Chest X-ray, PA view. Patient: 34 years old, sex F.
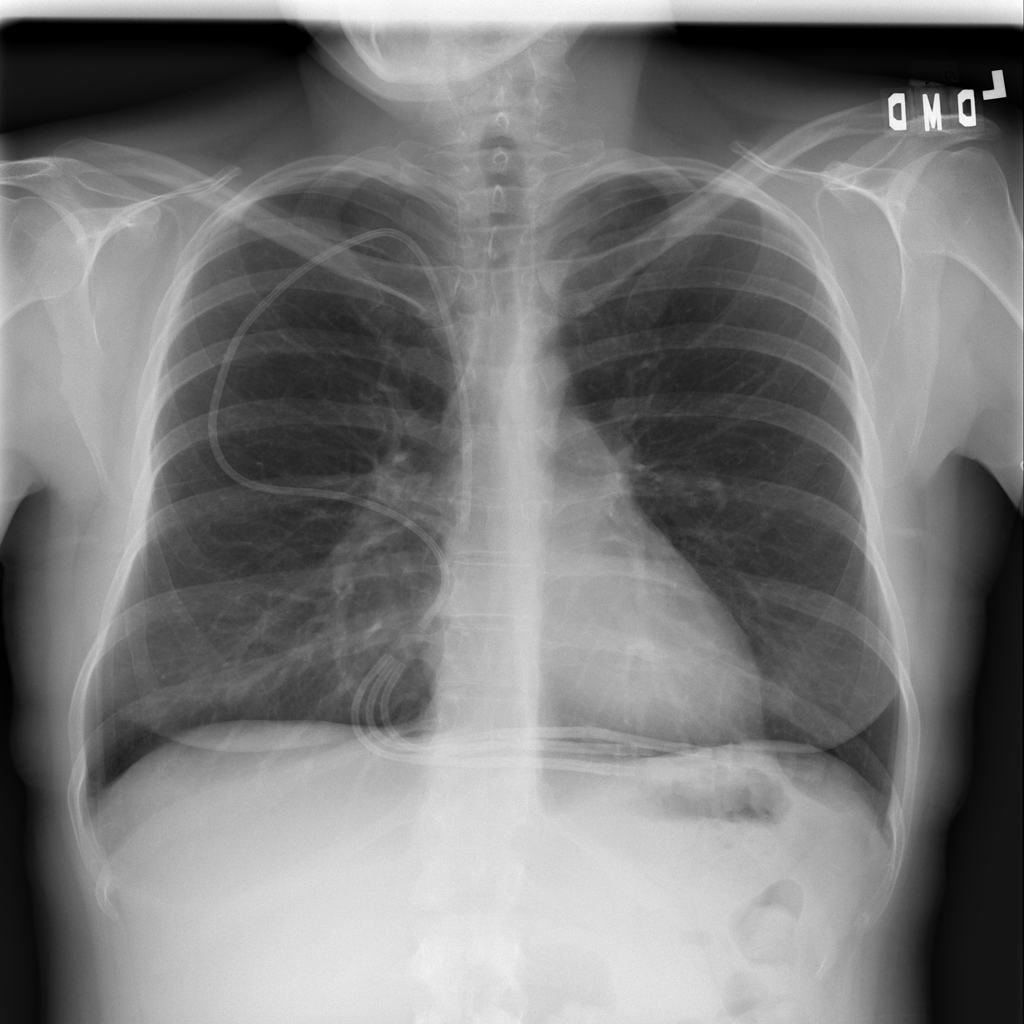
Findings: Nodule